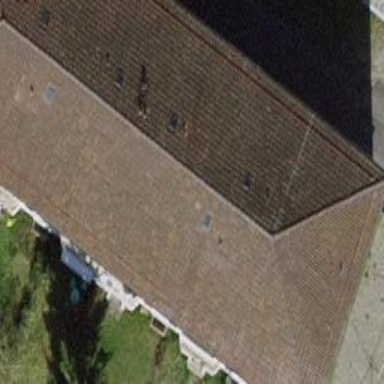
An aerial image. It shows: Hipped roof on apartment building.